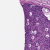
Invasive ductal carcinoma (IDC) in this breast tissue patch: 0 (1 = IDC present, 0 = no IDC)